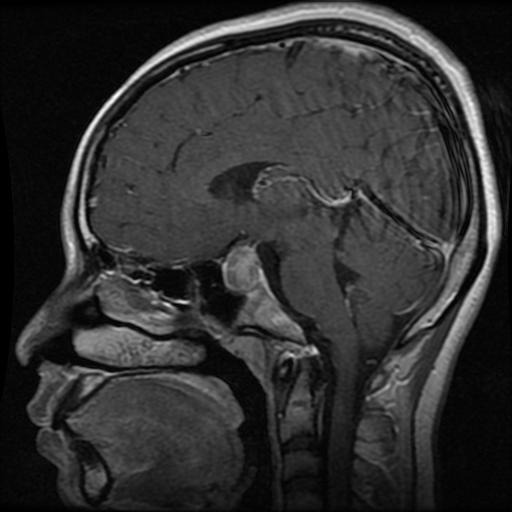
Label: pituitary